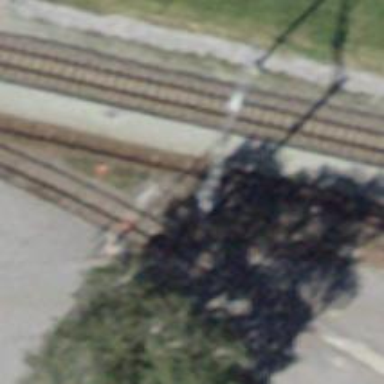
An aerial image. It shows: Railway switch.